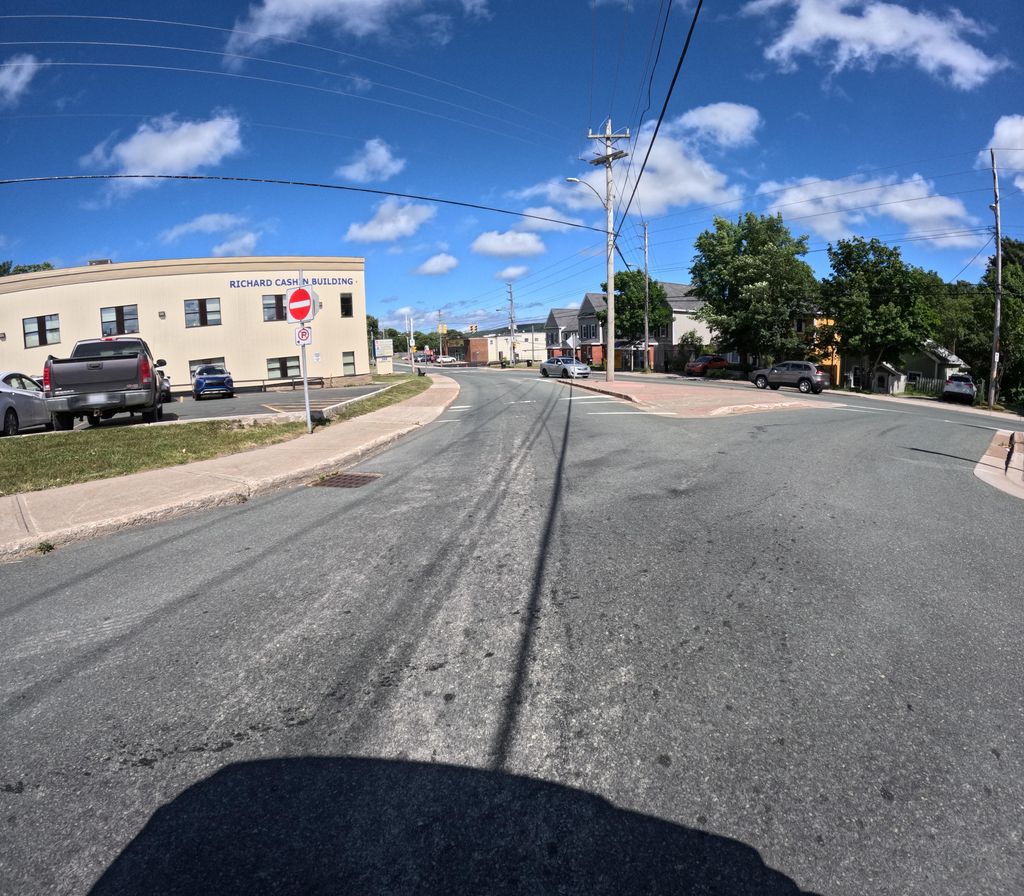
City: st_johns